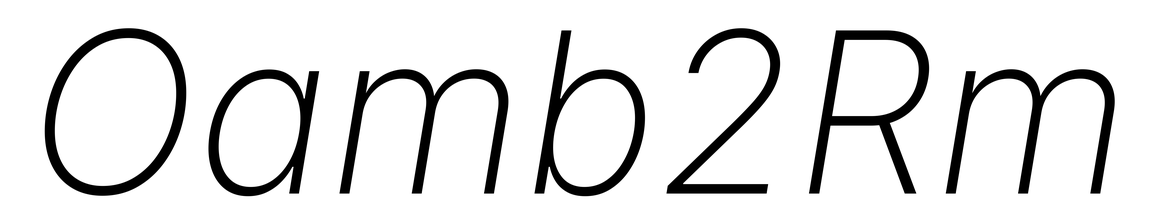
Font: Inter-Italic_ExtraLight_Italic